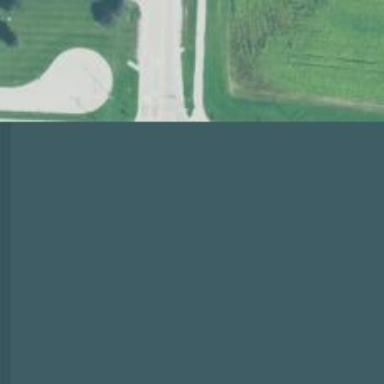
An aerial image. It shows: Asphalt path with crossing.